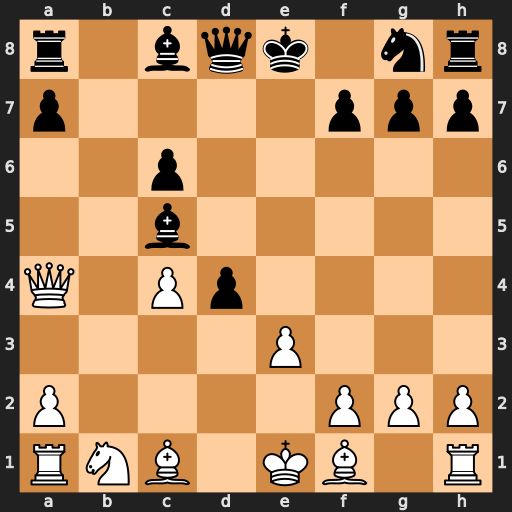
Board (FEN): r1bqk1nr/p4ppp/2p5/2b5/Q1Pp4/4P3/P4PPP/RNB1KB1R
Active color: w
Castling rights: KQkq
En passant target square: -
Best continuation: Qxc6+ Bd7 Qxc5